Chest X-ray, PA view. Patient: 63 years old, sex M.
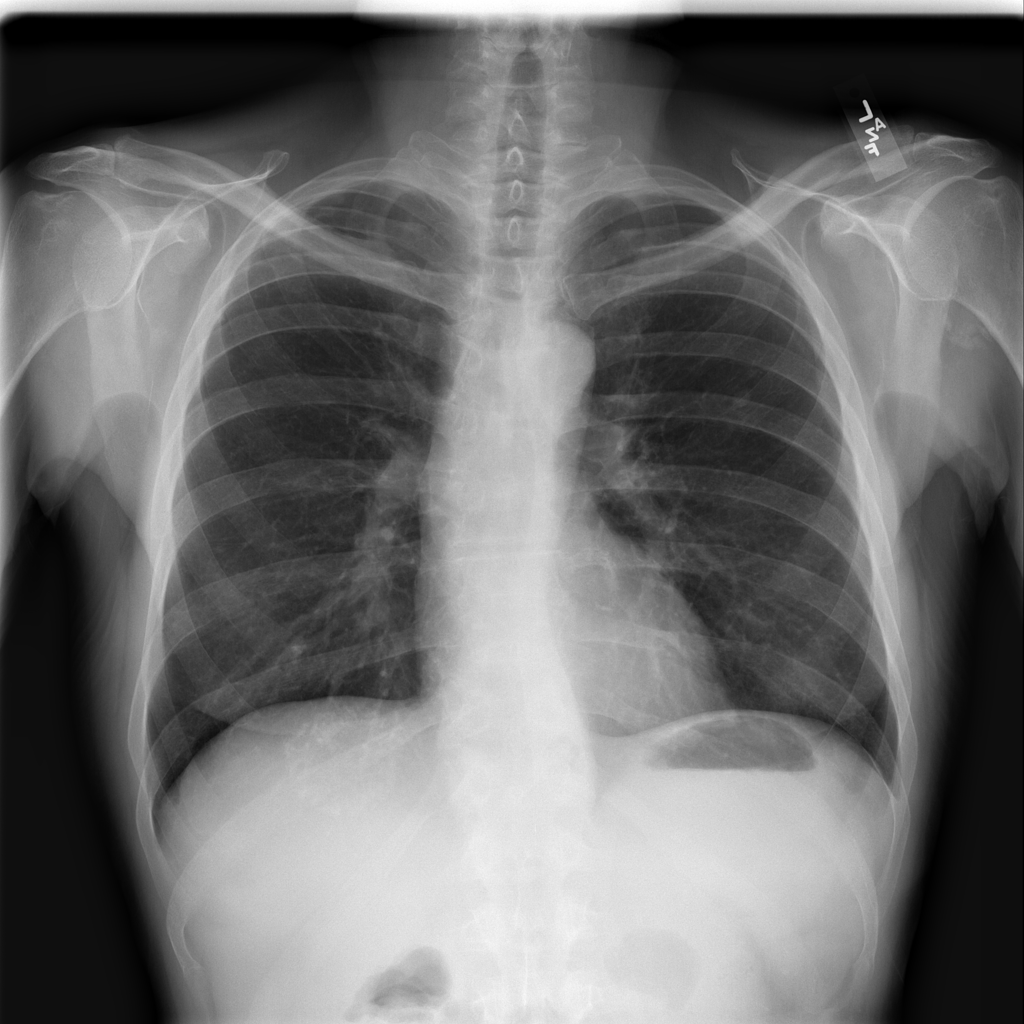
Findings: No Finding